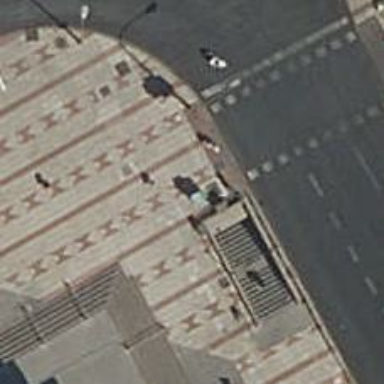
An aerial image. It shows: Subway entrance for railway system.